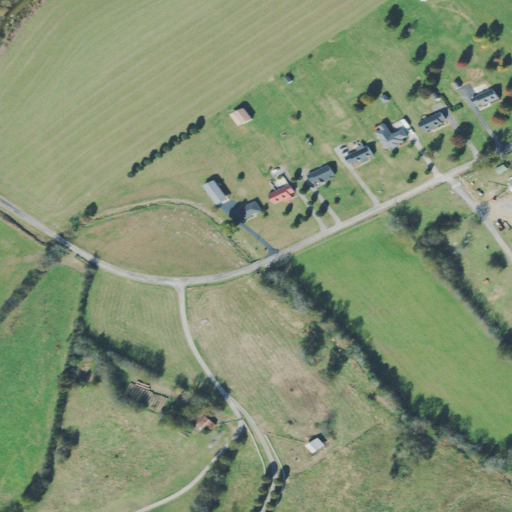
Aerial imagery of valley in Tennessee named Jewel Hollow containing pasture, open development, low intensity development, and medium intensity development